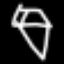
Label: diamond